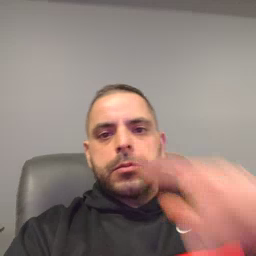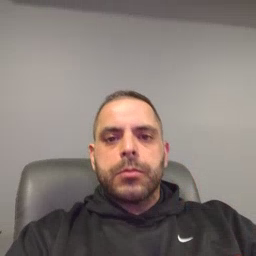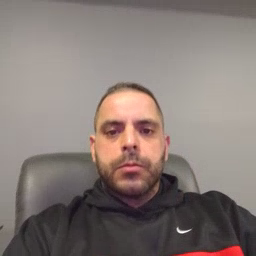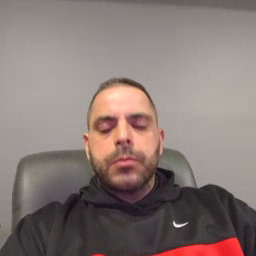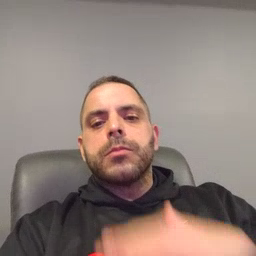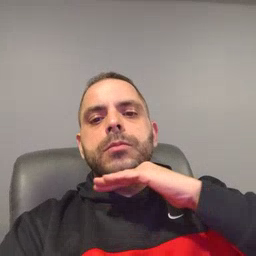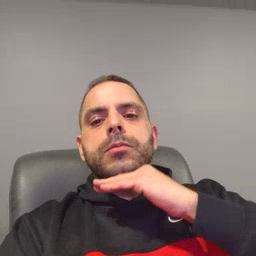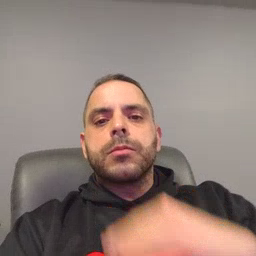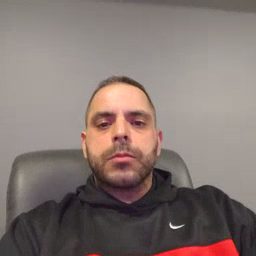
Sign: pig